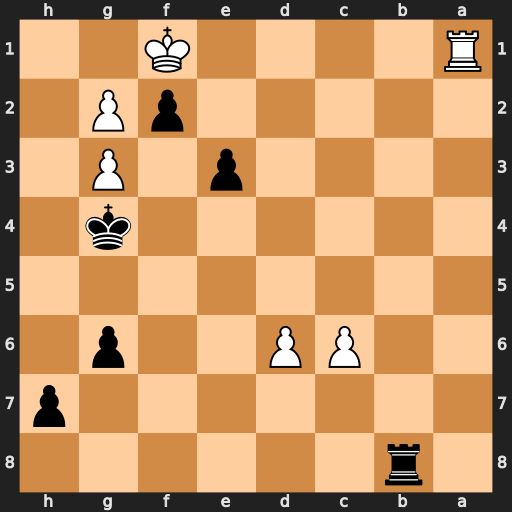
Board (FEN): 1r6/7p/2PP2p1/8/6k1/4p1P1/5pP1/R4K2
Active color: b
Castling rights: -
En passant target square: -
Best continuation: Rb2 c7 Kxg3 Ra3 Rb1+